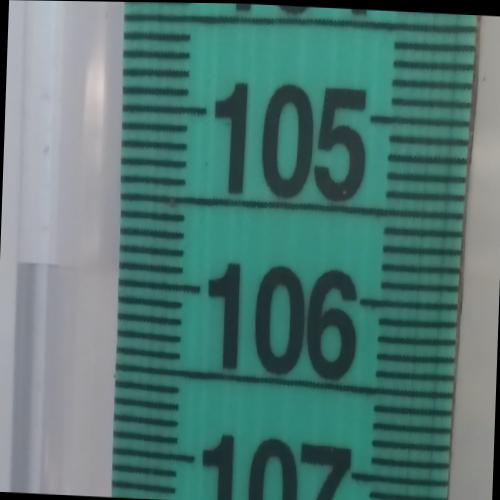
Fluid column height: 105.9 cm